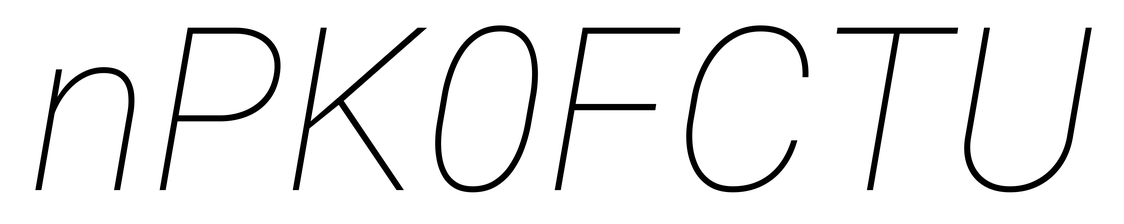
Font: Roboto-Italic_Thin_Italic